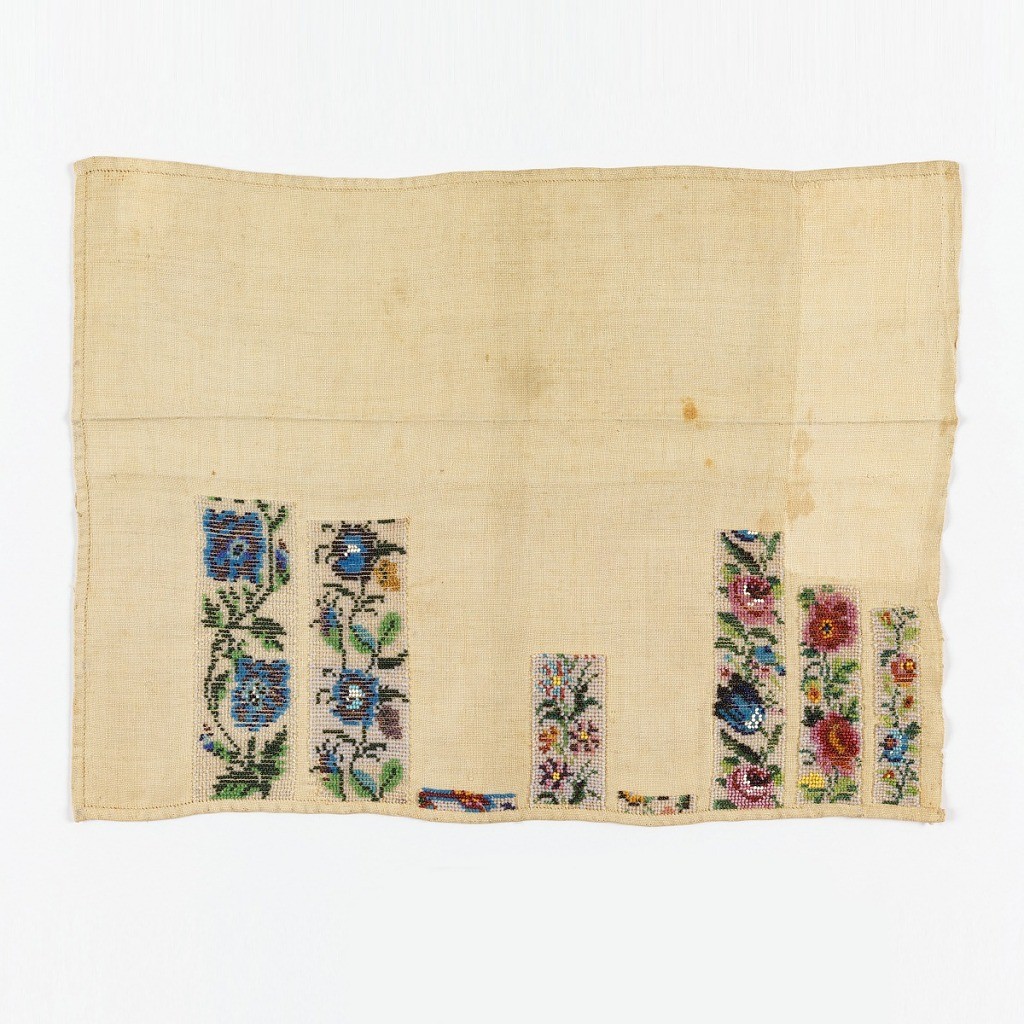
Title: Sampler
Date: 19th century
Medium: silk embroidery, glass beads, linen foundation
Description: Six narrow bands of florals. Two bands unfinished. Approximately half of sampler is covered by beadwork.